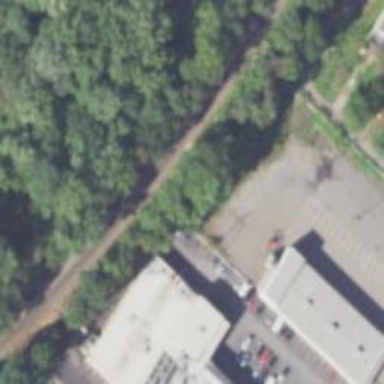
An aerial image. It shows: Abandoned railway.